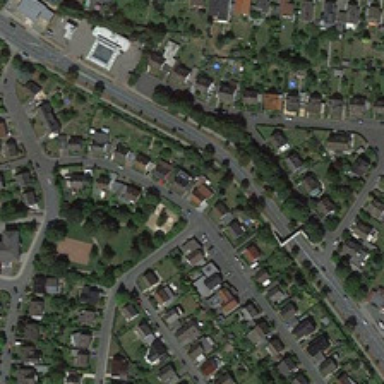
Many small buildings and green trees are in a dense residential area .